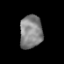
Tissue: prostate
Cell type: NK cells
Senescence score: 0.3275
Nuclear area (px): 726
Mean DAPI intensity: 132.906